Interaction volume radius: 10 \u00c5
Interaction volume height: 15 \u00c5
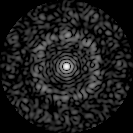
Disorder parameter: 0.8015